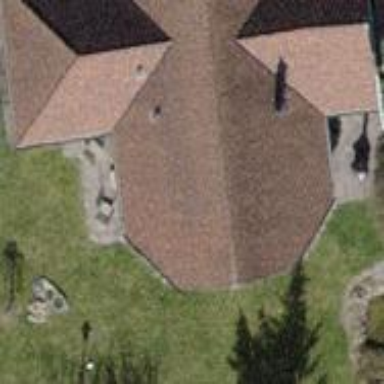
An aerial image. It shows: Simple and straightforward house.